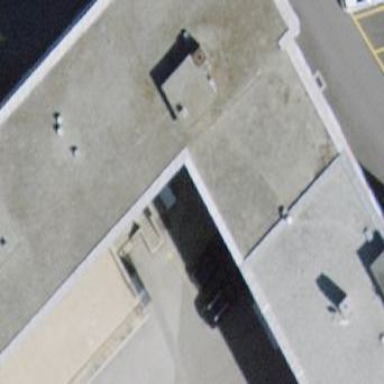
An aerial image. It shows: Flat-roofed apartment building.